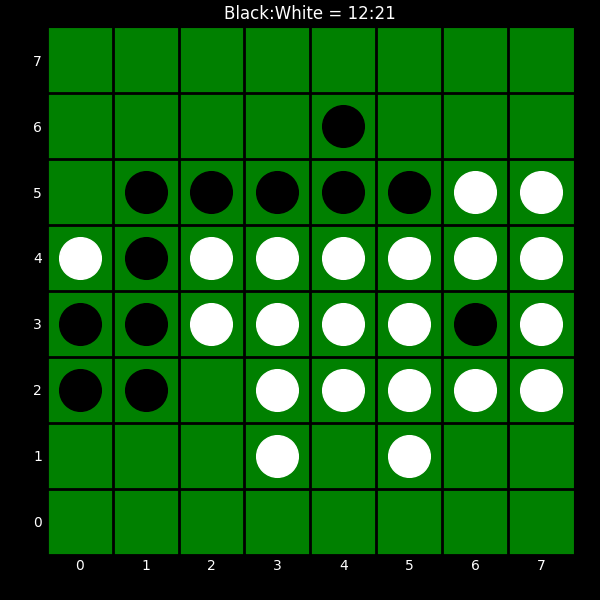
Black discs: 12
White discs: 21